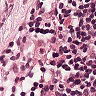
Metastatic tissue present: no